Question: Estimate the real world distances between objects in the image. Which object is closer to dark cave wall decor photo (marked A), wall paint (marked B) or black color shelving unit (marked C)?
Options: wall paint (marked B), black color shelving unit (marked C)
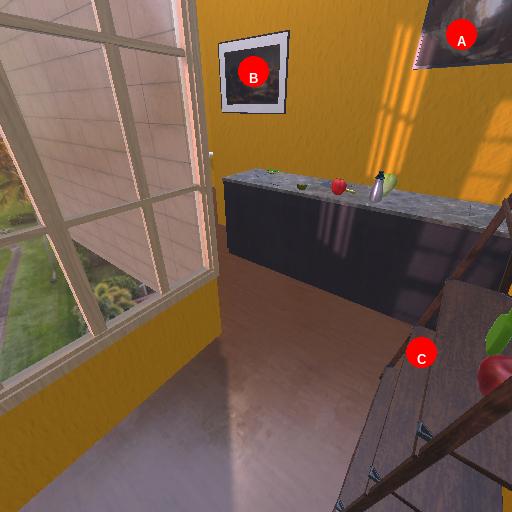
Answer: wall paint (marked B)